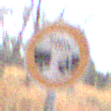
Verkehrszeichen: VerbotUnterschreitenMindestabstand
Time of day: Midday
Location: Outdoor (Nature)
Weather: Clear
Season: NotSpecified
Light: Natural